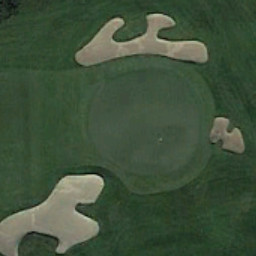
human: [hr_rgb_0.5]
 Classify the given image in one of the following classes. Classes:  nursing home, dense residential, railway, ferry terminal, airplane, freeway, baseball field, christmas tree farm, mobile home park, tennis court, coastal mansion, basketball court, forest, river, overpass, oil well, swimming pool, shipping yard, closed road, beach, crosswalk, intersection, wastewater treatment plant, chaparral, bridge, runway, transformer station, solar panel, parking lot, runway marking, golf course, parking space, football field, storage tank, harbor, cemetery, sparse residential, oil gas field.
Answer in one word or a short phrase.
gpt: golf course